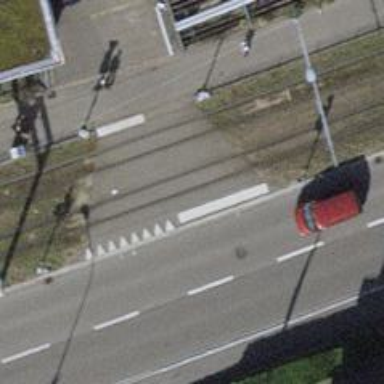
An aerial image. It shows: Road with traffic signals.